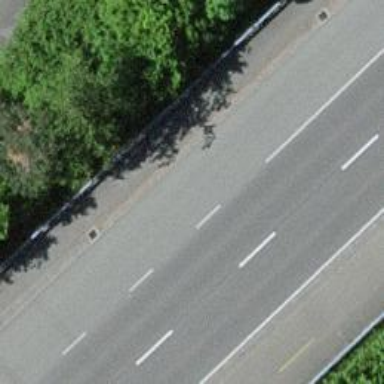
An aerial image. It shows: Asphalt cycleway.